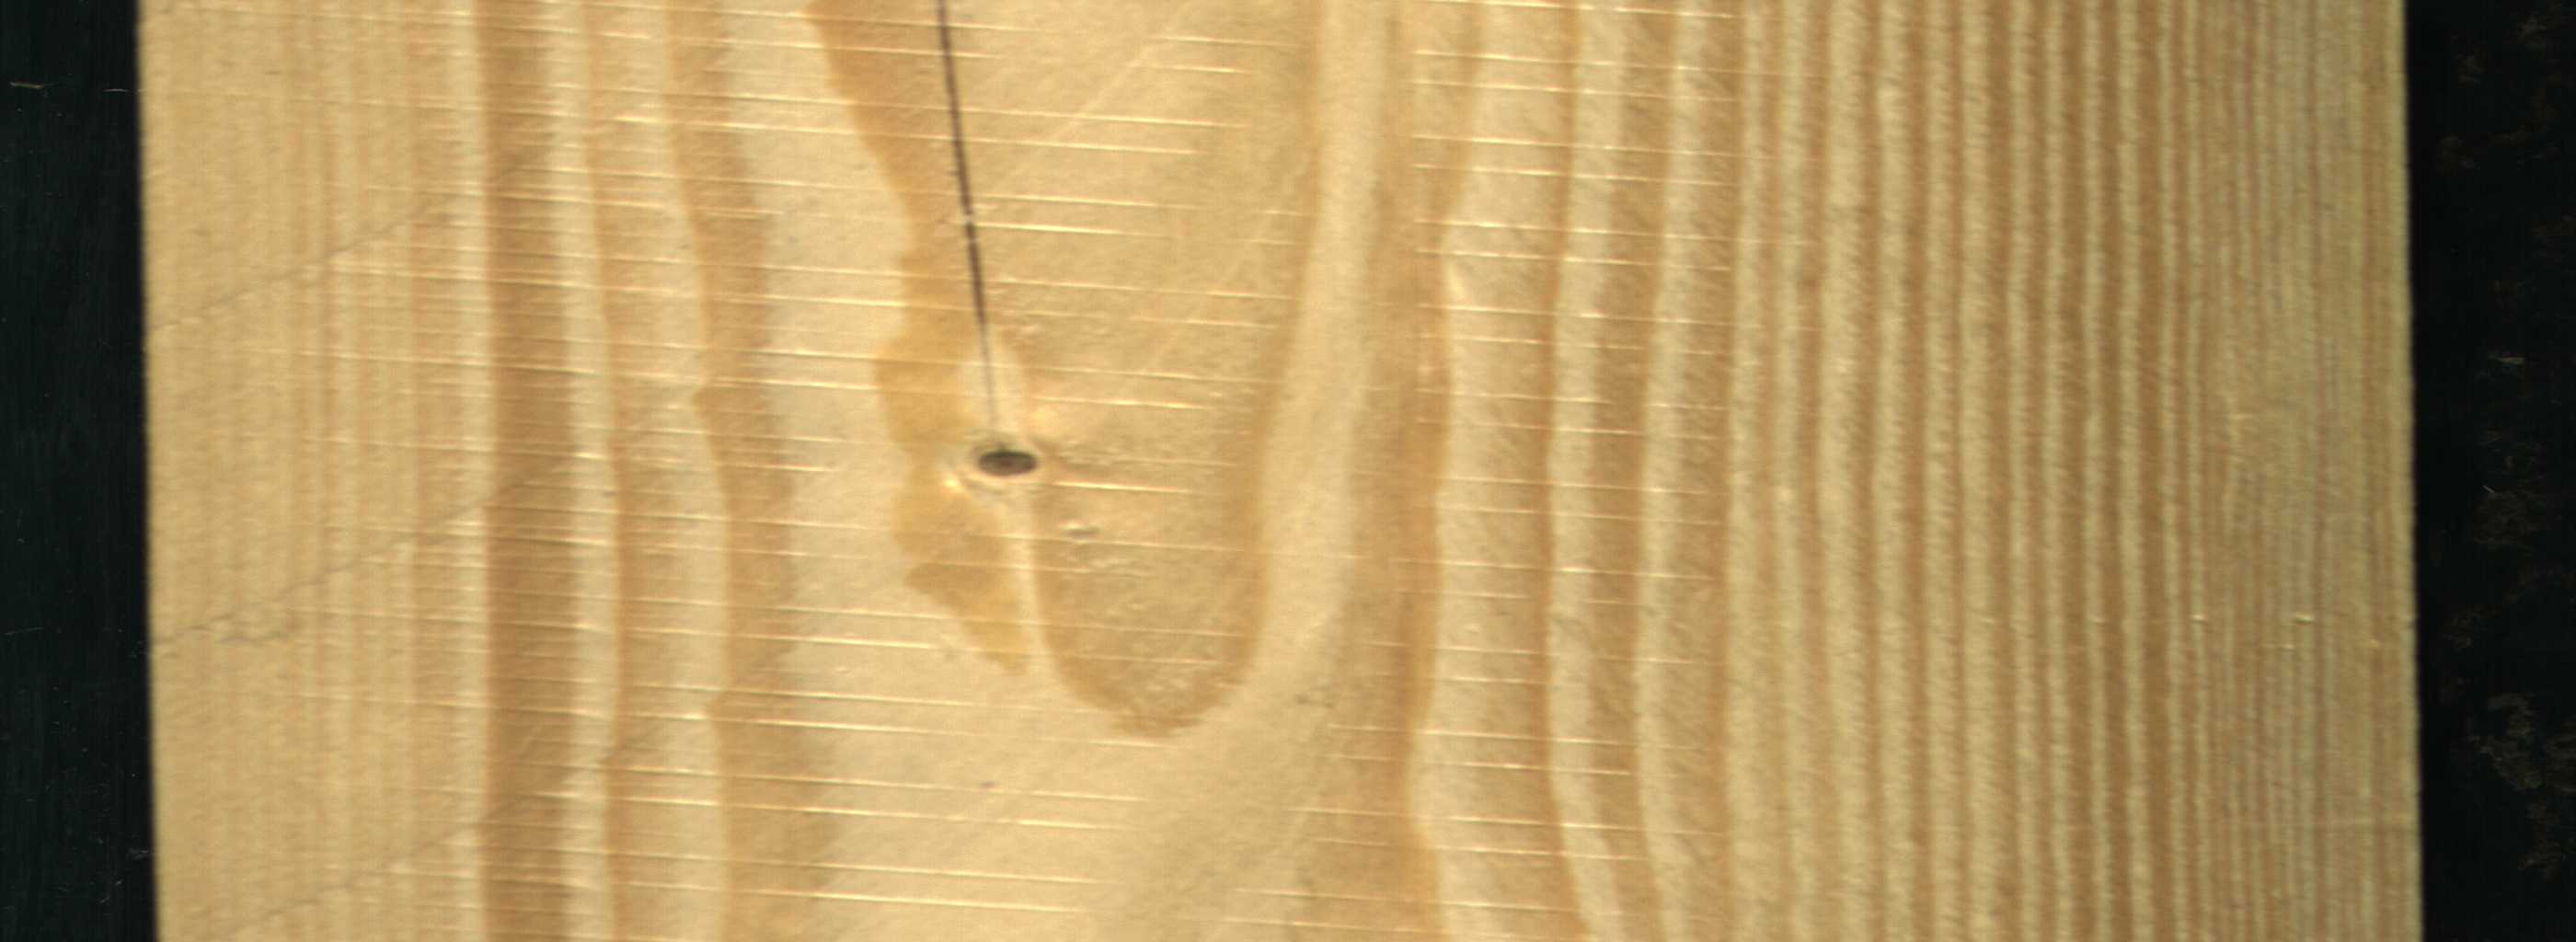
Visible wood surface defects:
Crack
Live_Knot